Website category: jobs
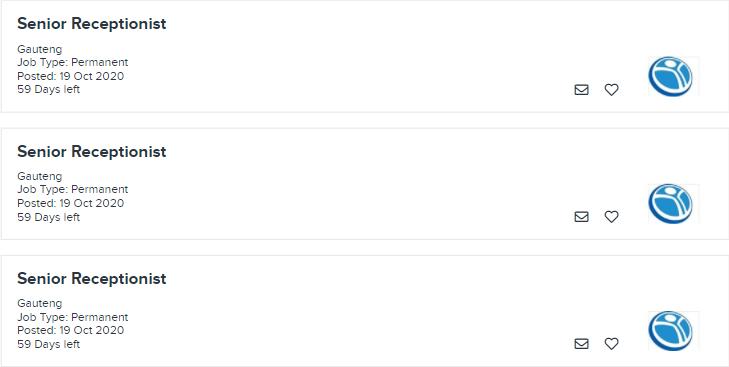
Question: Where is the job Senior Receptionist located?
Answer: Gauteng

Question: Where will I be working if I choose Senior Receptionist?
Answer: Gauteng

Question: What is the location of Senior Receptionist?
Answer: Gauteng

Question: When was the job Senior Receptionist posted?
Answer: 19 Oct 2020

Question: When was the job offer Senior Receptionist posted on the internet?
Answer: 19 Oct 2020

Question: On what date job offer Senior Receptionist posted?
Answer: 19 Oct 2020

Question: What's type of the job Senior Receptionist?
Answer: Job Type: Permanent

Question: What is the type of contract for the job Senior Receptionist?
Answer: Job Type: Permanent

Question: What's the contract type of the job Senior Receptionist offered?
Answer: Job Type: Permanent

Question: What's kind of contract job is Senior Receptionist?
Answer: Job Type: Permanent

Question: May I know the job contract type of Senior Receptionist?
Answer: Job Type: Permanent

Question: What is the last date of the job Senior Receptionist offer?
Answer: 59 Days left

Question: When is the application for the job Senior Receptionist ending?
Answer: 59 Days left

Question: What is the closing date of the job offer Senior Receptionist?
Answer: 59 Days left

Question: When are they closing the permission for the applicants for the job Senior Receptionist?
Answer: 59 Days left

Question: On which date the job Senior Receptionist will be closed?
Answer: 59 Days left

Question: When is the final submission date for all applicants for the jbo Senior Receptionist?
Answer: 59 Days left